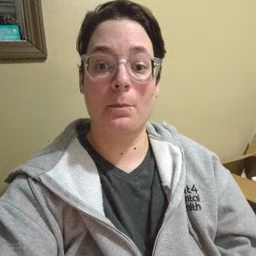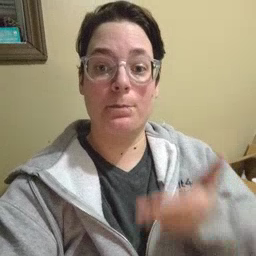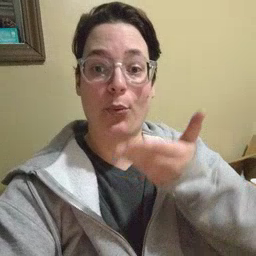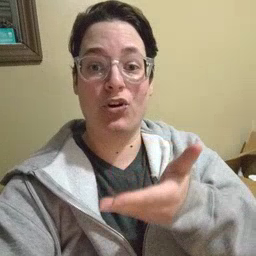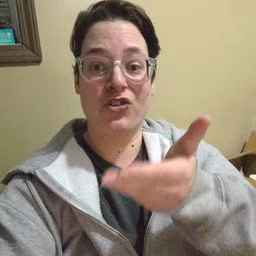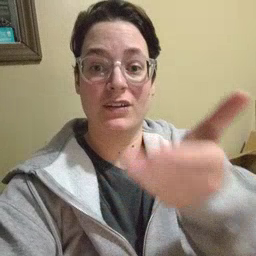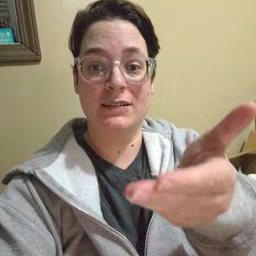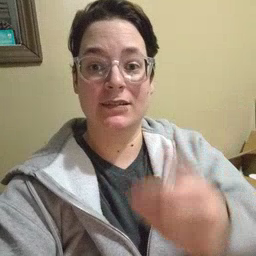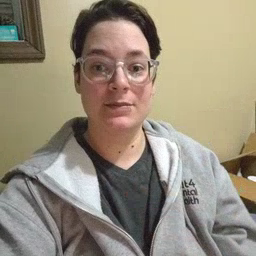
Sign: boat